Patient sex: F
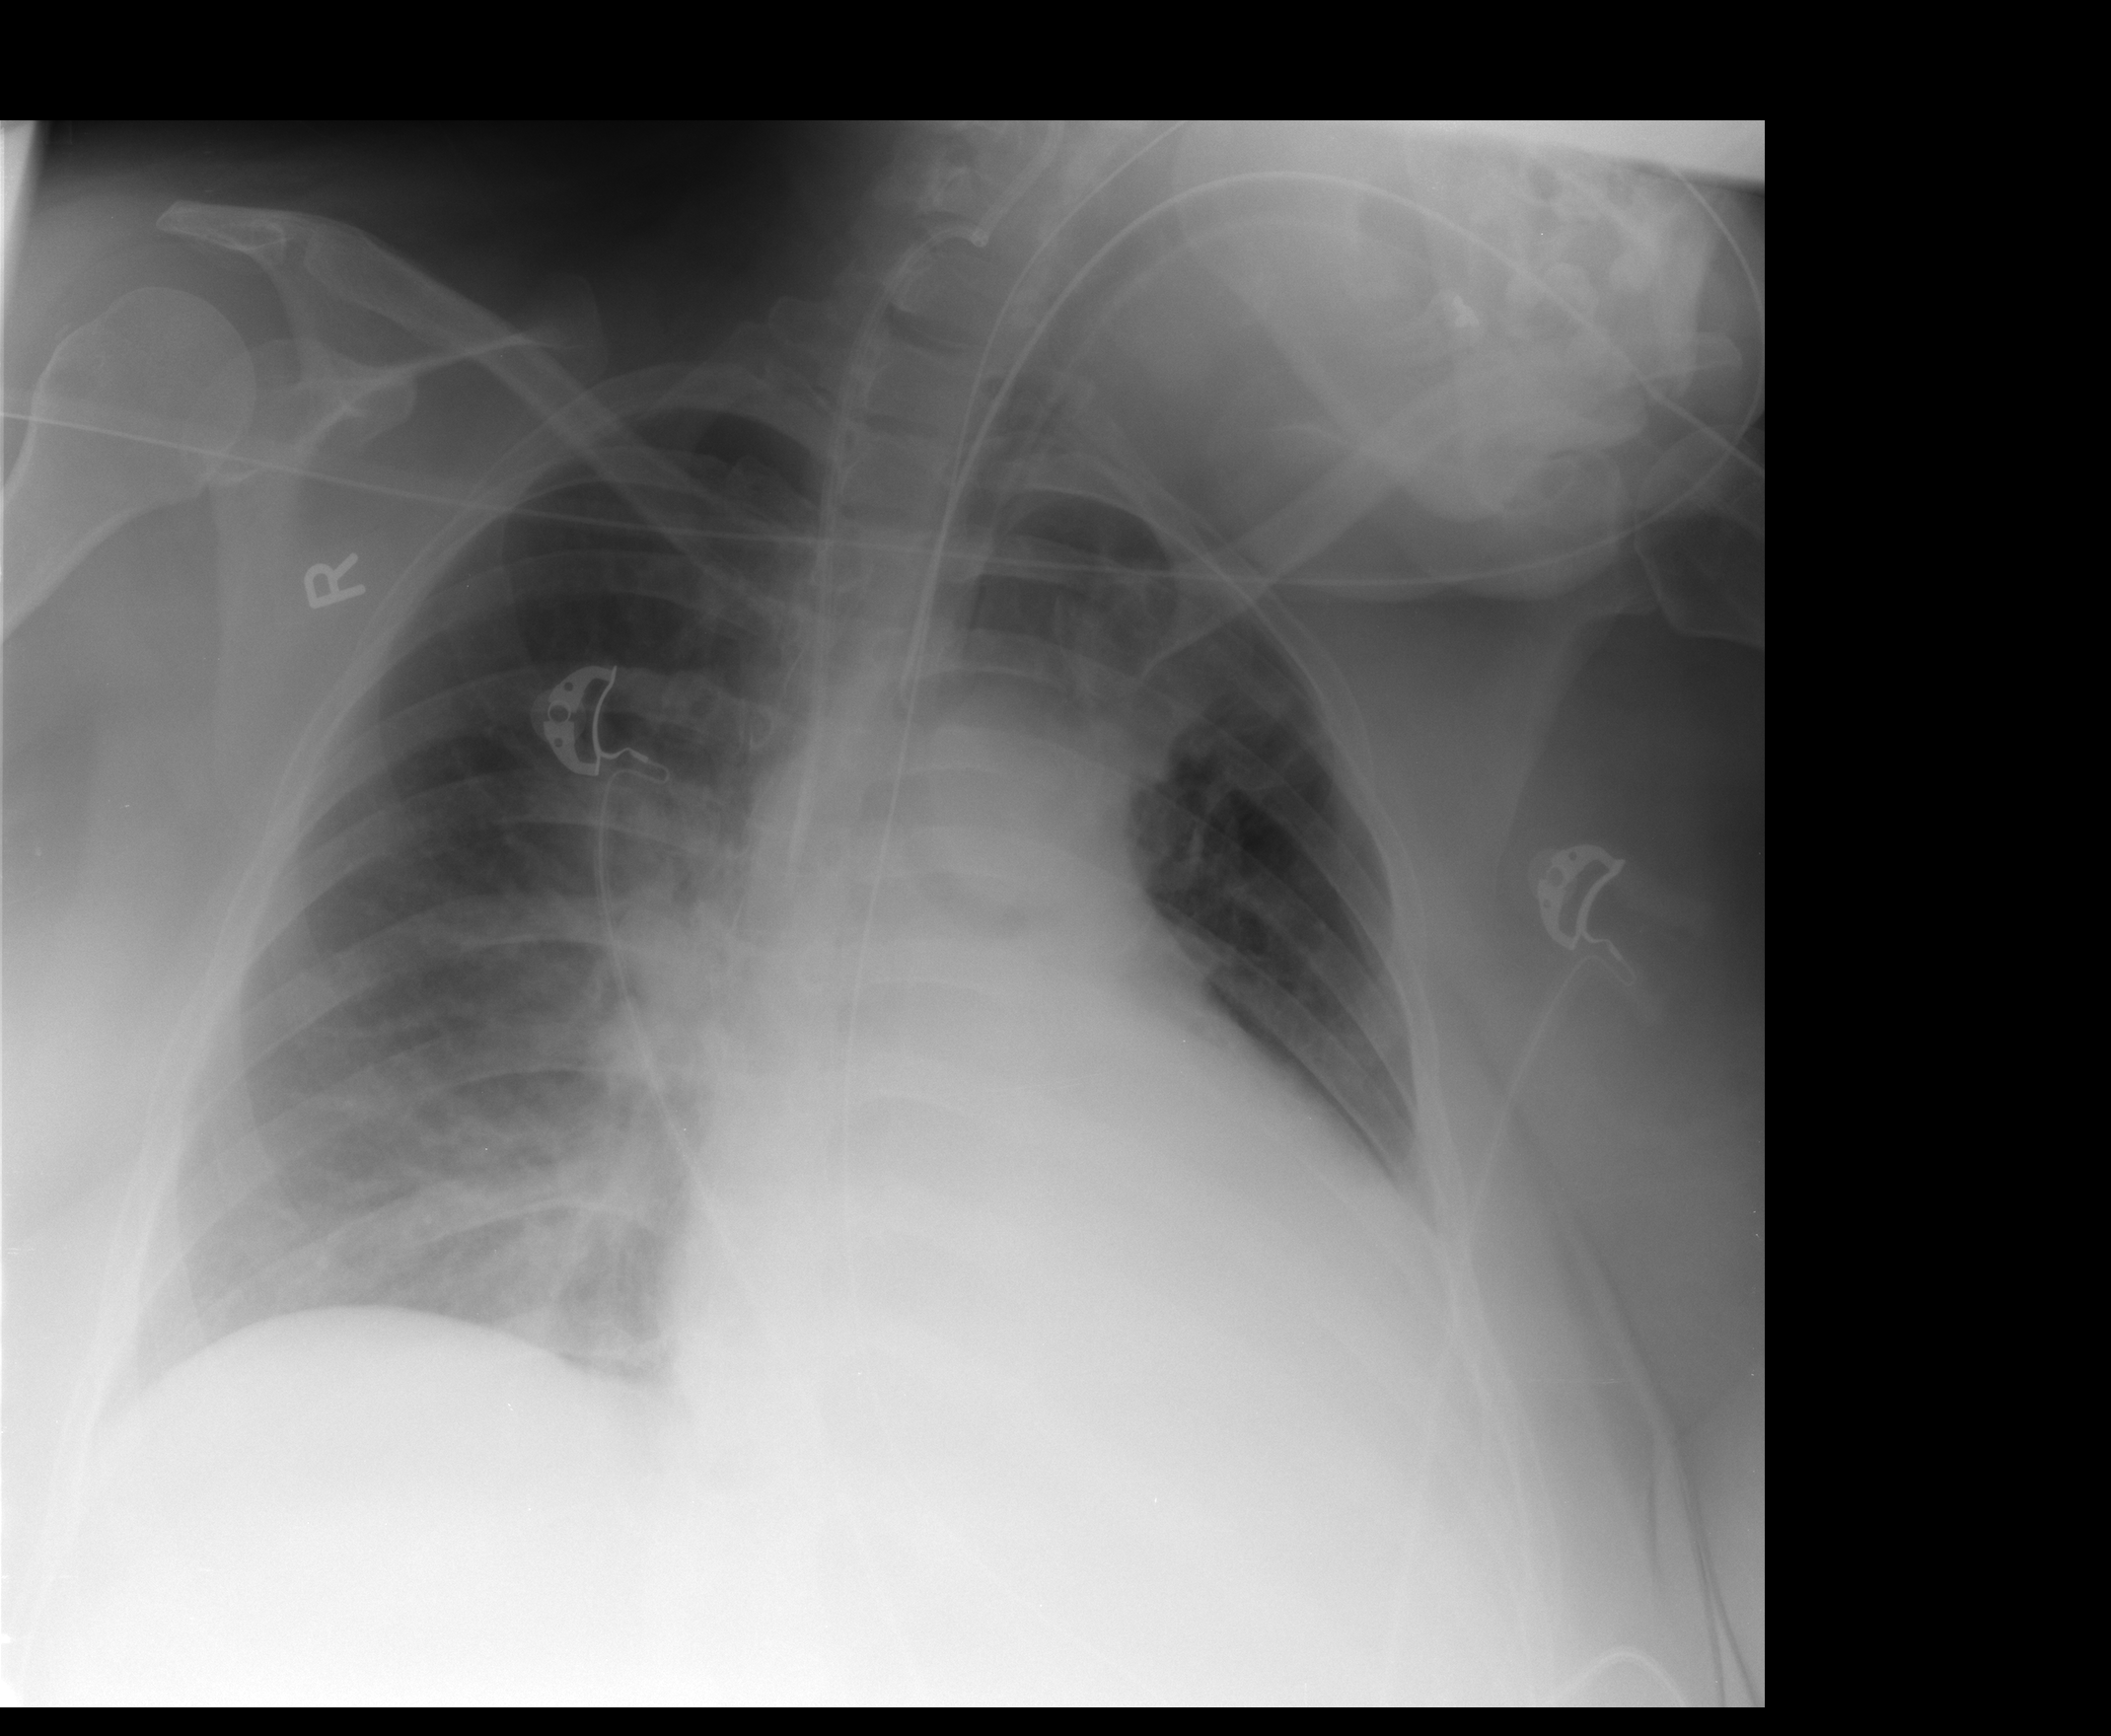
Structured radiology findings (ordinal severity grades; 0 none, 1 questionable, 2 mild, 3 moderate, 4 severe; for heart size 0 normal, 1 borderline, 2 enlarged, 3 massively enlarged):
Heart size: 3
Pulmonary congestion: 2
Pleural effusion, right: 0
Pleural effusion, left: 2
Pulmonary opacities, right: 1
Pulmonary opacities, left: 0
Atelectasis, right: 2
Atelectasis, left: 2